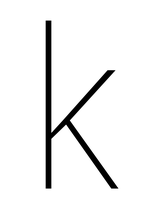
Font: Roboto_Condensed_Thin